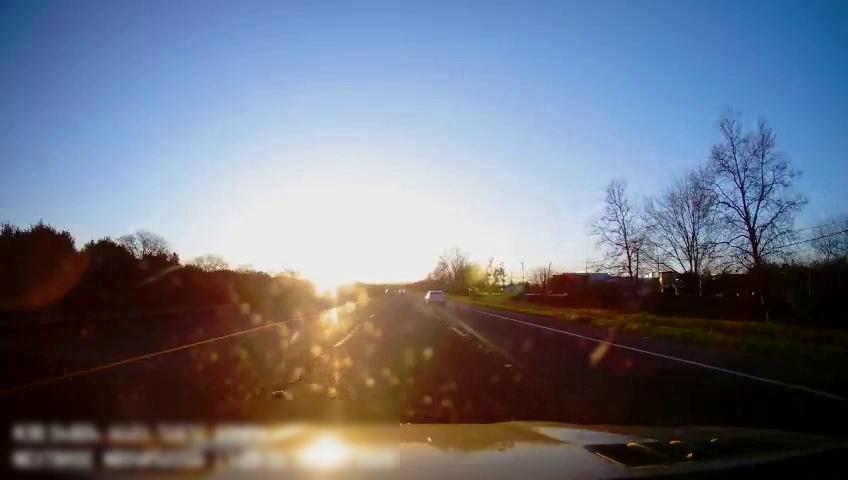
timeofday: Day
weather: Sunny
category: Drivable Space
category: Vehicles | Car
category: Lanes | Alternate Lane
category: Lanes | Current Lane
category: Lanes | Current Lane
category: Lanes | Alternate Lane